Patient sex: F
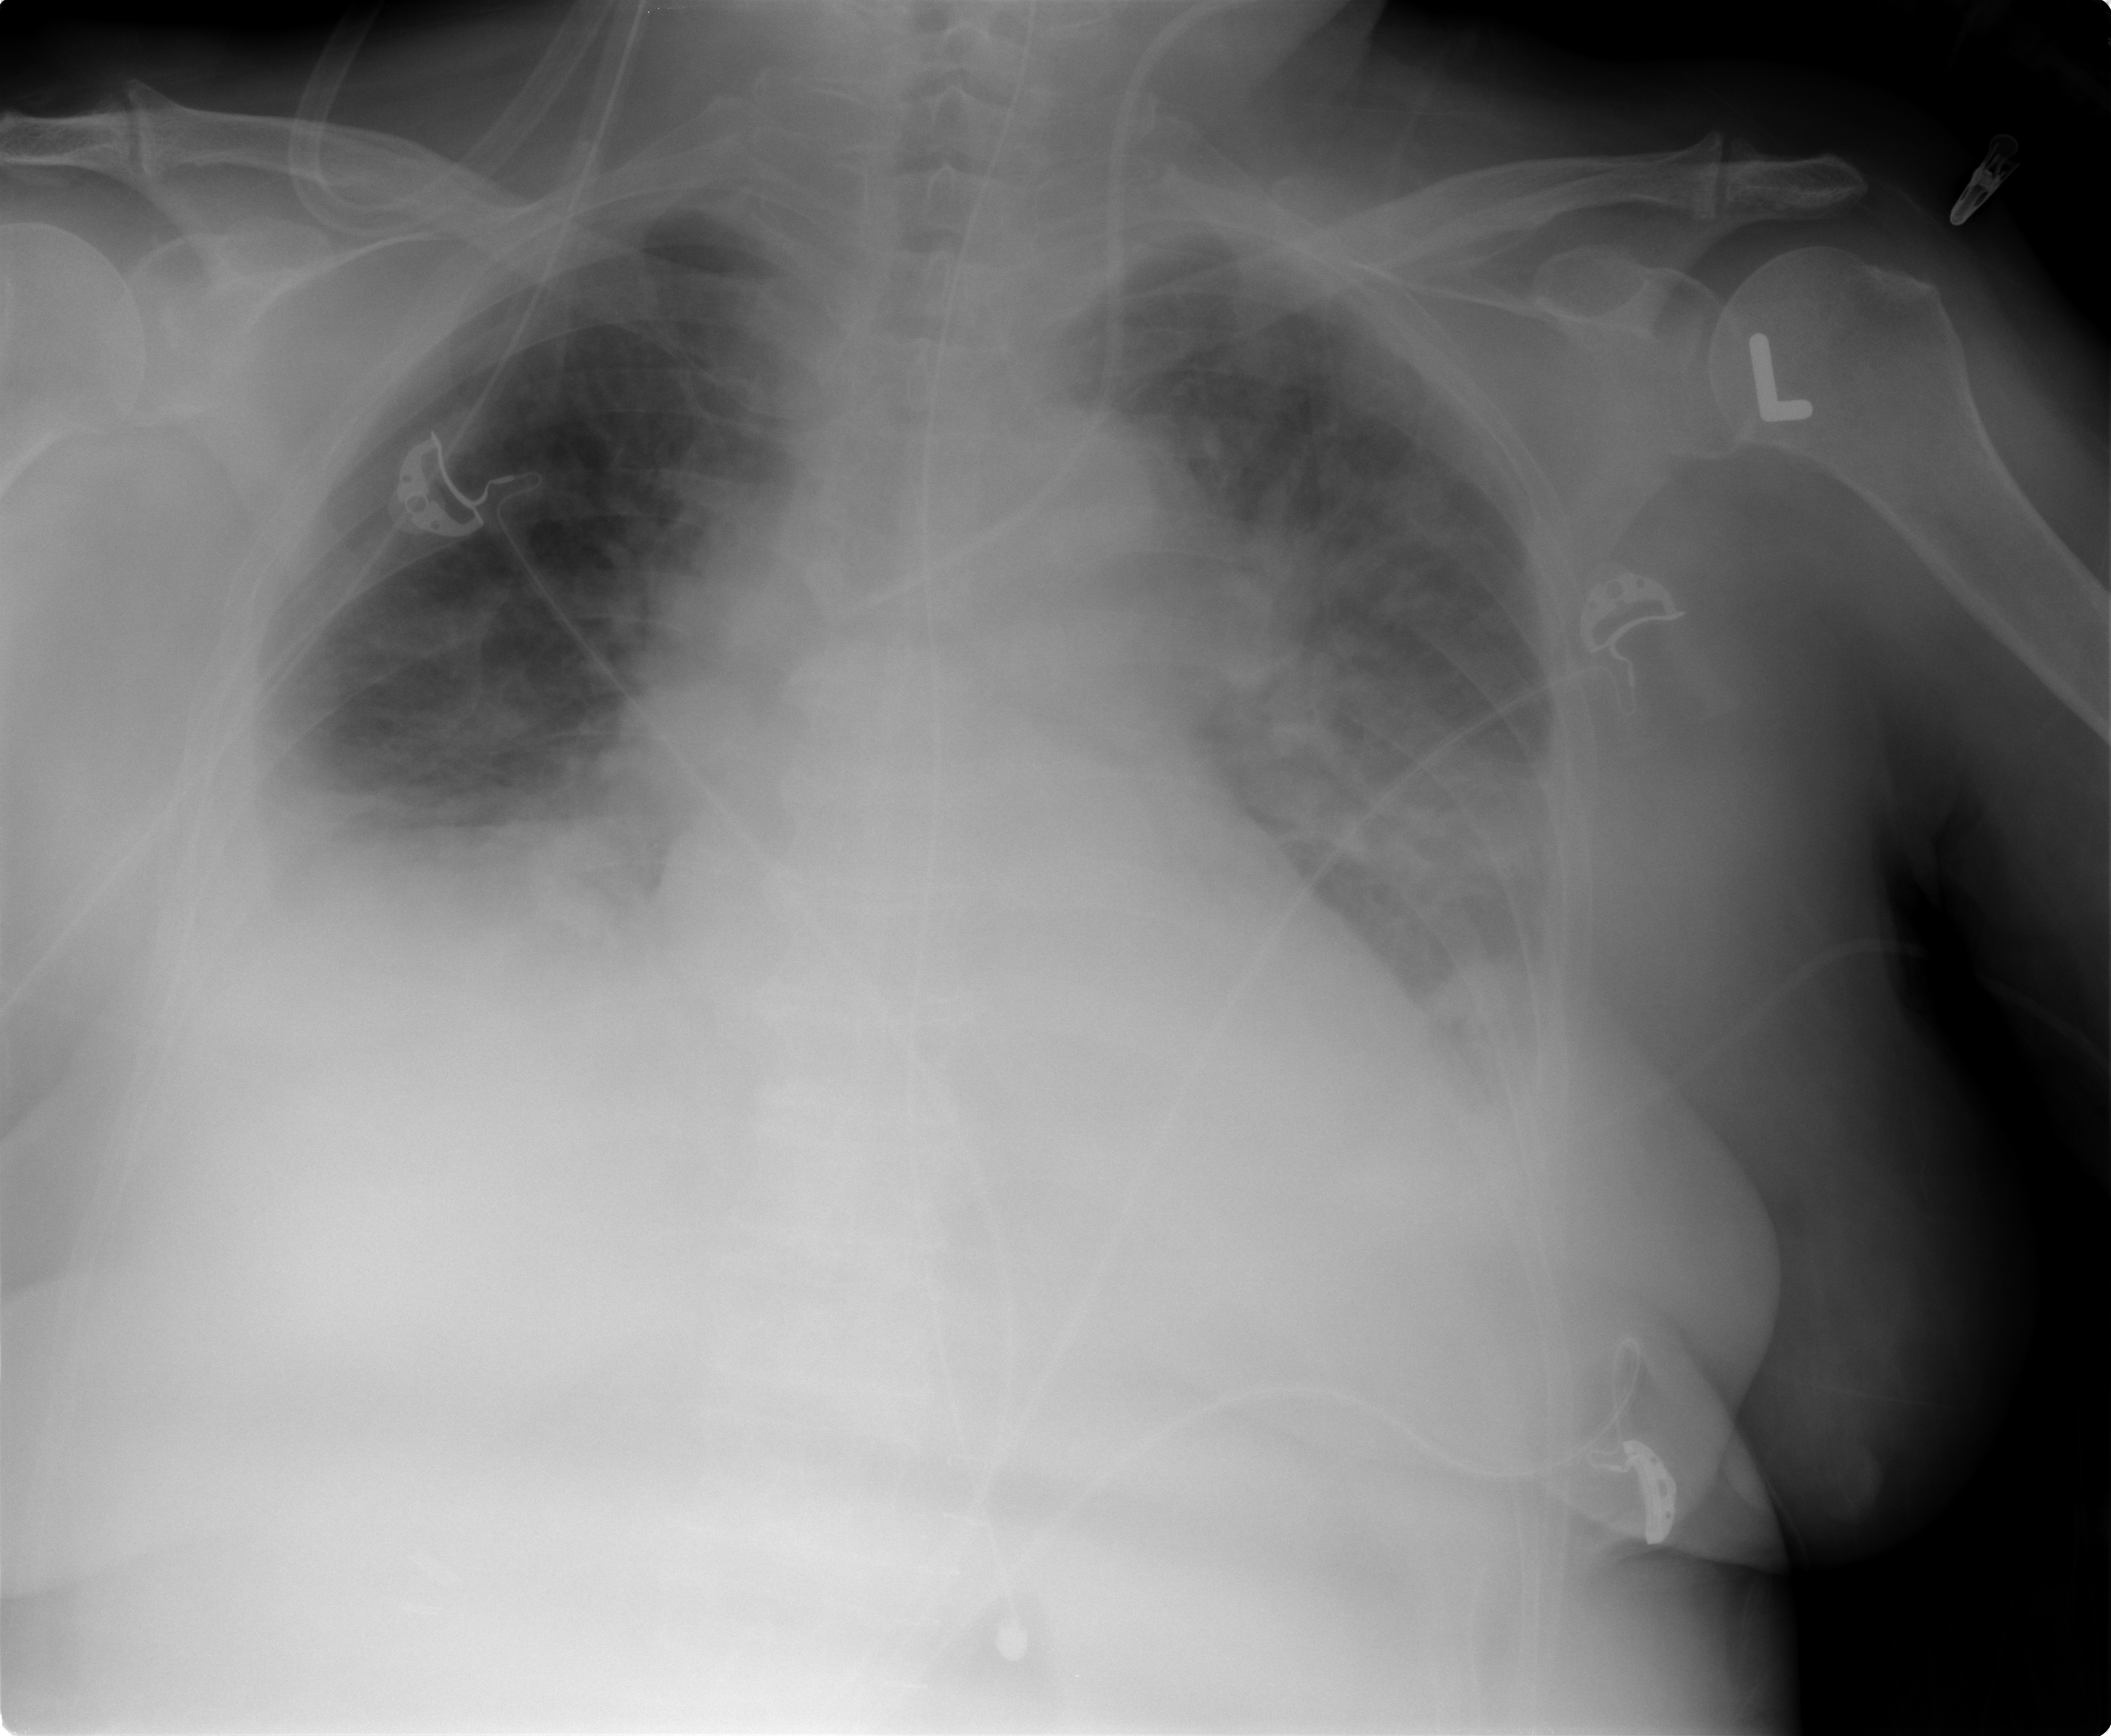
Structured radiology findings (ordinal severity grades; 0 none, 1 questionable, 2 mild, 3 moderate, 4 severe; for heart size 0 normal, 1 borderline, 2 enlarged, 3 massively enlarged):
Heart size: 2
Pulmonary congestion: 2
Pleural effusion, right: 2
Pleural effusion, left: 2
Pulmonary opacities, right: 1
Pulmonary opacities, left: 3
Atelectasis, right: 2
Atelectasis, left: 2